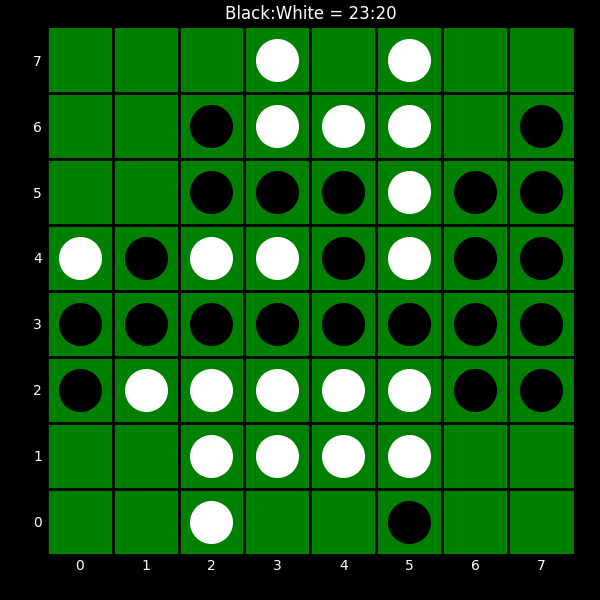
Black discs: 23
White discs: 20